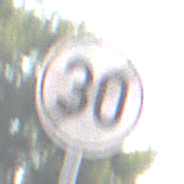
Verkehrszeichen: EndeGeschwindigkeit30
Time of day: MorningAfternoon
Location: Outdoor (Nature)
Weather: PartlyCloudy
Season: NotSpecified
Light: Natural